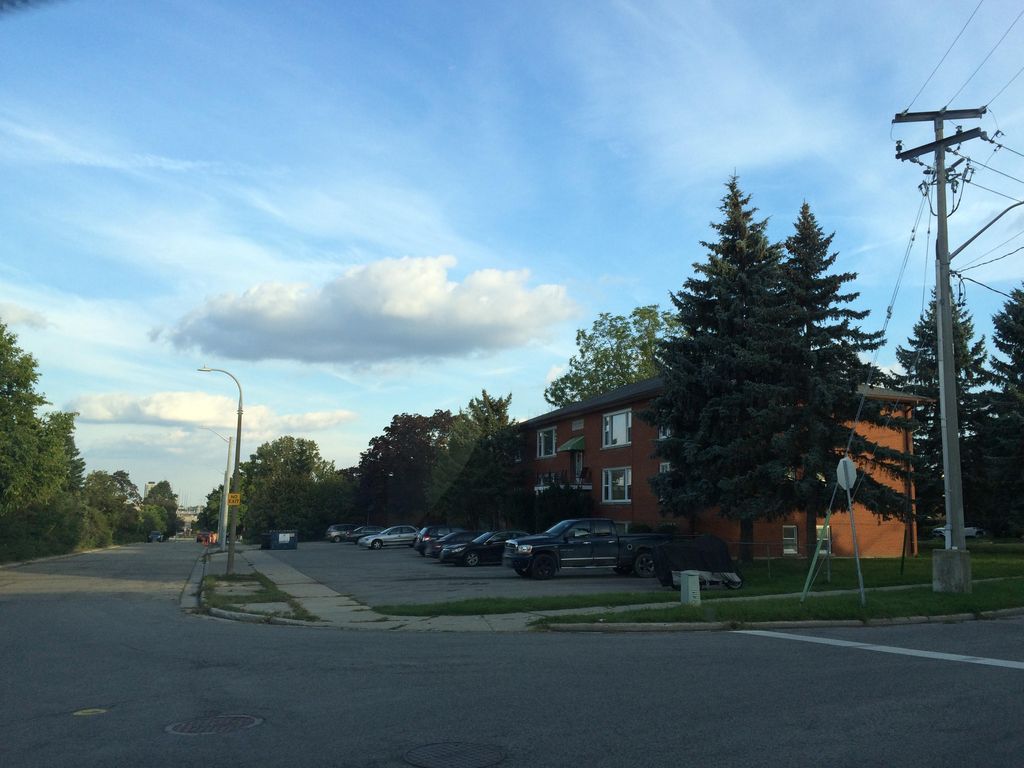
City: kitchener-waterloo